Question: I have configured hibernate & Spring without any errors and my project is deploying, however I'm try to load my Home.jsp via a controller "HomeController" but I'm getting "Error :404 Resource not found...":
---
I have tried 3 different approaches:
a) Define a index.htm in welcome list (web.xml)
b) Map HomeController to "/index.htm" via annotations using @Controller @RequestMethod
c) HomeController returns view "Home" (WEB-INF/views/Home.jsp)
---
Common project structure used for all 3 approaches:

---
'''
<web-app metadata-complete="true" version="3.0" xmlns="http://java.sun.com/xml/ns/javaee" xmlns:xsi="http://www.w3.org/2001/XMLSchema-instance" xsi:schemaLocation="http://java.sun.com/xml/ns/javaee http://java.sun.com/xml/ns/javaee/web-app_3_0.xsd">
<context-param>
<param-name>contextConfigLocation</param-name>
<param-value>/WEB-INF/applicationContext.xml</param-value>
</context-param>
<listener>
<listener-class>org.springframework.web.context.ContextLoaderListener</listener-class>
</listener>
<servlet>
<servlet-name>yourmarketnet</servlet-name>
<servlet-class>org.springframework.web.servlet.DispatcherServlet</servlet-class>
<load-on-startup>1</load-on-startup>
</servlet>
<servlet-mapping>
<servlet-name>yourmarketnet</servlet-name>
<url-pattern>*.htm</url-pattern>
</servlet-mapping>
<session-config>
<session-timeout>
30
</session-timeout>
</session-config>
<welcome-file-list>
<welcome-file>index.htm</welcome-file>
</welcome-file-list>
</web-app>
'''
'''
<bean id="viewResolver" class="org.springframework.web.servlet.view.InternalResourceViewResolver"
p:prefix="/WEB-INF/views/" p:suffix=".jsp" p:viewClass="org.springframework.web.servlet.view.JstlView" />
'''
'''
<!-- Activates various annotations to be detected in bean classes -->
<context:annotation-config />
<!-- Scans the classpath for annotated components that will be auto-registered as Spring beans. For example @Controller and @Service. Make sure to set the correct base-package-->
<context:component-scan base-package="com.yourmarketnet.controller" />
<!-- Configures the annotation-driven Spring MVC Controller programming model. Note that, with Spring 3.0, this tag works in Servlet MVC only! -->
<mvc:annotation-driven/>
<!-- mapping of static resources-->
<mvc:resources mapping="/resources/**" location="/resources/" />
<import resource="hibernate-context.xml" />
'''
'''
package com.yourmarketnet.controller;
@Controller
@RequestMapping("/index.htm")
public class HomeController {
public String requestHandler()
{
return "Home";
}
}
'''
Http Status 404
The requested resource () is not available.
---
a) Create redirect.jsp , and define welcome list (web.xml)
b) Map HomeController to " /HomeController" via annotations using @Controller @RequestMethod
c) Have redirect.jsp "<% response.sendRedirect("/HomeController");%>" to my HomeController
d) HomeController returns view "Home" (WEB-INF/views/Home.jsp)
'''
<web-app metadata-complete="true" version="3.0" xmlns="http://java.sun.com/xml/ns/javaee" xmlns:xsi="http://www.w3.org/2001/XMLSchema-instance" xsi:schemaLocation="http://java.sun.com/xml/ns/javaee http://java.sun.com/xml/ns/javaee/web-app_3_0.xsd">
<context-param>
<param-name>contextConfigLocation</param-name>
<param-value>/WEB-INF/applicationContext.xml</param-value>
</context-param>
<listener>
<listener-class>org.springframework.web.context.ContextLoaderListener</listener-class>
</listener>
<servlet>
<servlet-name>yourmarketnet</servlet-name>
<servlet-class>org.springframework.web.servlet.DispatcherServlet</servlet-class>
<load-on-startup>1</load-on-startup>
</servlet>
<servlet-mapping>
<servlet-name>yourmarketnet</servlet-name>
<url-pattern>/</url-pattern>
</servlet-mapping>
<session-config>
<session-timeout>
30
</session-timeout>
</session-config>
<welcome-file-list>
<welcome-file>redirect.jsp</welcome-file>
</welcome-file-list>
</web-app>
'''
'''
<bean id="viewResolver" class="org.springframework.web.servlet.view.InternalResourceViewResolver"
p:prefix="/WEB-INF/views/" p:suffix=".jsp" p:viewClass="org.springframework.web.servlet.view.JstlView" />
</beans>
'''
'''
<!-- Activates various annotations to be detected in bean classes -->
<context:annotation-config />
<!-- Scans the classpath for annotated components that will be auto-registered as Spring beans. For example @Controller and @Service. Make sure to set the correct base-package-->
<context:component-scan base-package="com.yourmarketnet.controller" />
<!-- Configures the annotation-driven Spring MVC Controller programming model. Note that, with Spring 3.0, this tag works in Servlet MVC only! -->
<mvc:annotation-driven/>
<!-- mapping of static resources-->
<mvc:resources mapping="/resources/**" location="/resources/" />
<import resource="hibernate-context.xml" />
'''
'''
package com.yourmarketnet.controller;
@Controller
@RequestMapping("/HomeController")
public class HomeController {
public String requestHandler()
{
return "Home";
}
}
'''
Http Status 404 /HomeController
The requested resource (/HomeController) is not available.
---
a) Remove all welcome file tags from web.xml
b) MapDispatcher to "/"
c) Map HomeController to "/HomeController" via annotations using @Controller @RequestMethod'
d) HomeController returns view "Home" (WEB-INF/views/Home.jsp)
'''
<web-app metadata-complete="true" version="3.0" xmlns="http://java.sun.com/xml/ns/javaee" xmlns:xsi="http://www.w3.org/2001/XMLSchema-instance" xsi:schemaLocation="http://java.sun.com/xml/ns/javaee http://java.sun.com/xml/ns/javaee/web-app_3_0.xsd">
<context-param>
<param-name>contextConfigLocation</param-name>
<param-value>/WEB-INF/applicationContext.xml</param-value>
</context-param>
<listener>
<listener-class>org.springframework.web.context.ContextLoaderListener</listener-class>
</listener>
<servlet>
<servlet-name>yourmarketnet</servlet-name>
<servlet-class>org.springframework.web.servlet.DispatcherServlet</servlet-class>
<load-on-startup>1</load-on-startup>
</servlet>
<servlet-mapping>
<servlet-name>yourmarketnet</servlet-name>
<url-pattern>/</url-pattern>
</servlet-mapping>
<session-config>
<session-timeout>
30
</session-timeout>
</session-config>
</web-app>
'''
**Yourmarketnet-spring.xml snippet: **
'''
<bean id="viewResolver" class="org.springframework.web.servlet.view.InternalResourceViewResolver"
p:prefix="/WEB-INF/views/" p:suffix=".jsp" p:viewClass="org.springframework.web.servlet.view.JstlView" />
'''
'''
<!-- Activates various annotations to be detected in bean classes -->
<context:annotation-config />
<!-- Scans the classpath for annotated components that will be auto-registered as Spring beans. For example @Controller and @Service. Make sure to set the correct base-package-->
<context:component-scan base-package="com.yourmarketnet.controller" />
<!-- Configures the annotation-driven Spring MVC Controller programming model. Note that, with Spring 3.0, this tag works in Servlet MVC only! -->
<mvc:annotation-driven/>
<!-- mapping of static resources-->
<mvc:resources mapping="/resources/**" location="/resources/" />
<import resource="hibernate-context.xml" />
'''
'''
package com.yourmarketnet.controller;
@Controller
@RequestMapping("/")
public class HomeController {
public String requestHandler()
{
return "Home";
}
}
'''
WARNING: No mapping found for HTTP request with URI [/yourmarketnet/] in DispatcherServlet with name 'yourmarketnet'
Http Status 404
The requested resource () is not available.
Please provide me with the correct code/tags in order to server my Home.jsp from HomeController without 404 Error, Thank you.
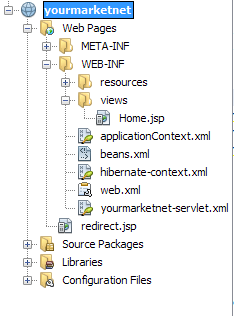
Answer: I am talking about the third approach from your question.
In your web.xml change the request mapping to '/' instead of '*.htm'.
Everything else if just perfect as I can see here. So this should work for you.
Hope this helps you.
Cheers.